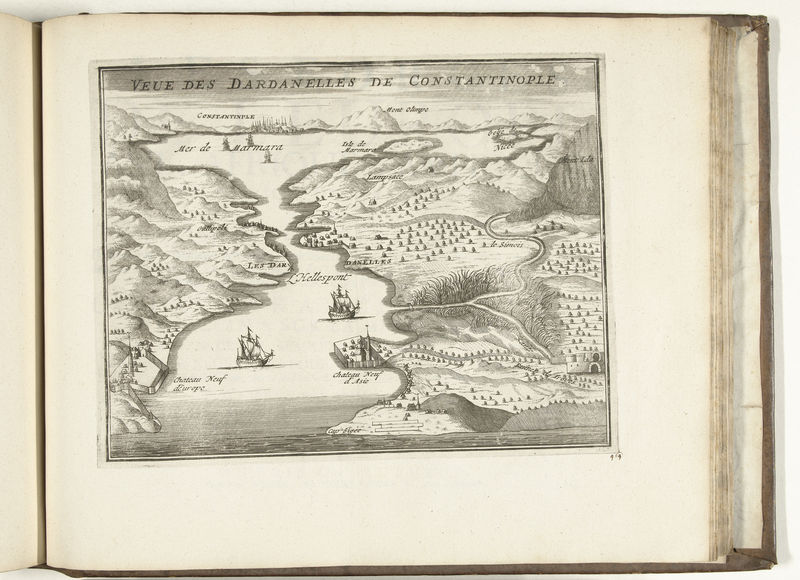
Titel: Gezicht op de Dardanellen
Standort: Amsterdam
Institution: Rijksmuseum
Schlagwörter: carte, bateau